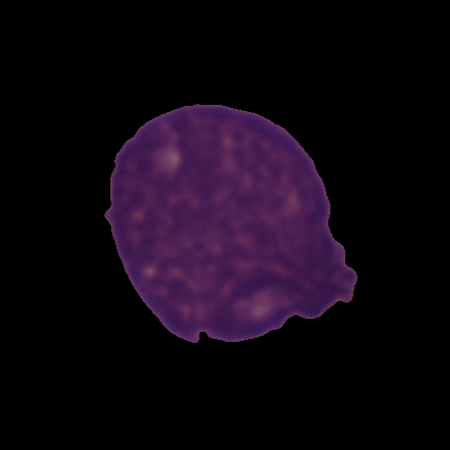
Label: cancer